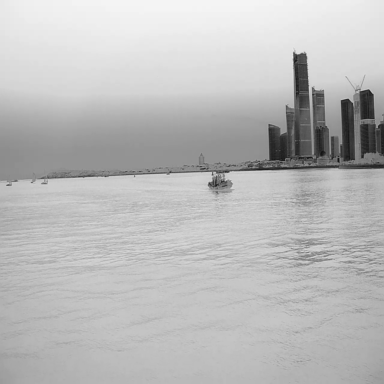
There are seven objects shown in the infrared image, including three bulk_carriers, a container_ship, and three sailboats.